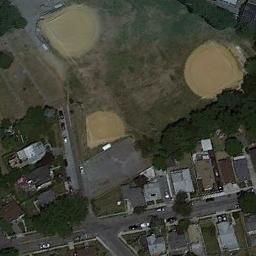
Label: baseball_diamond